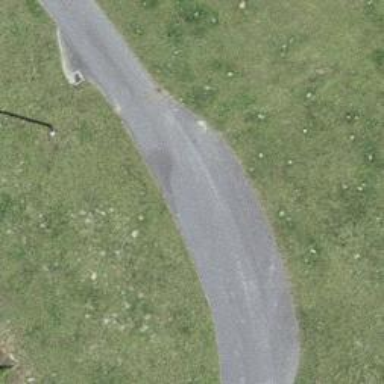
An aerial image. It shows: Passing place on the road.